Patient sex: F
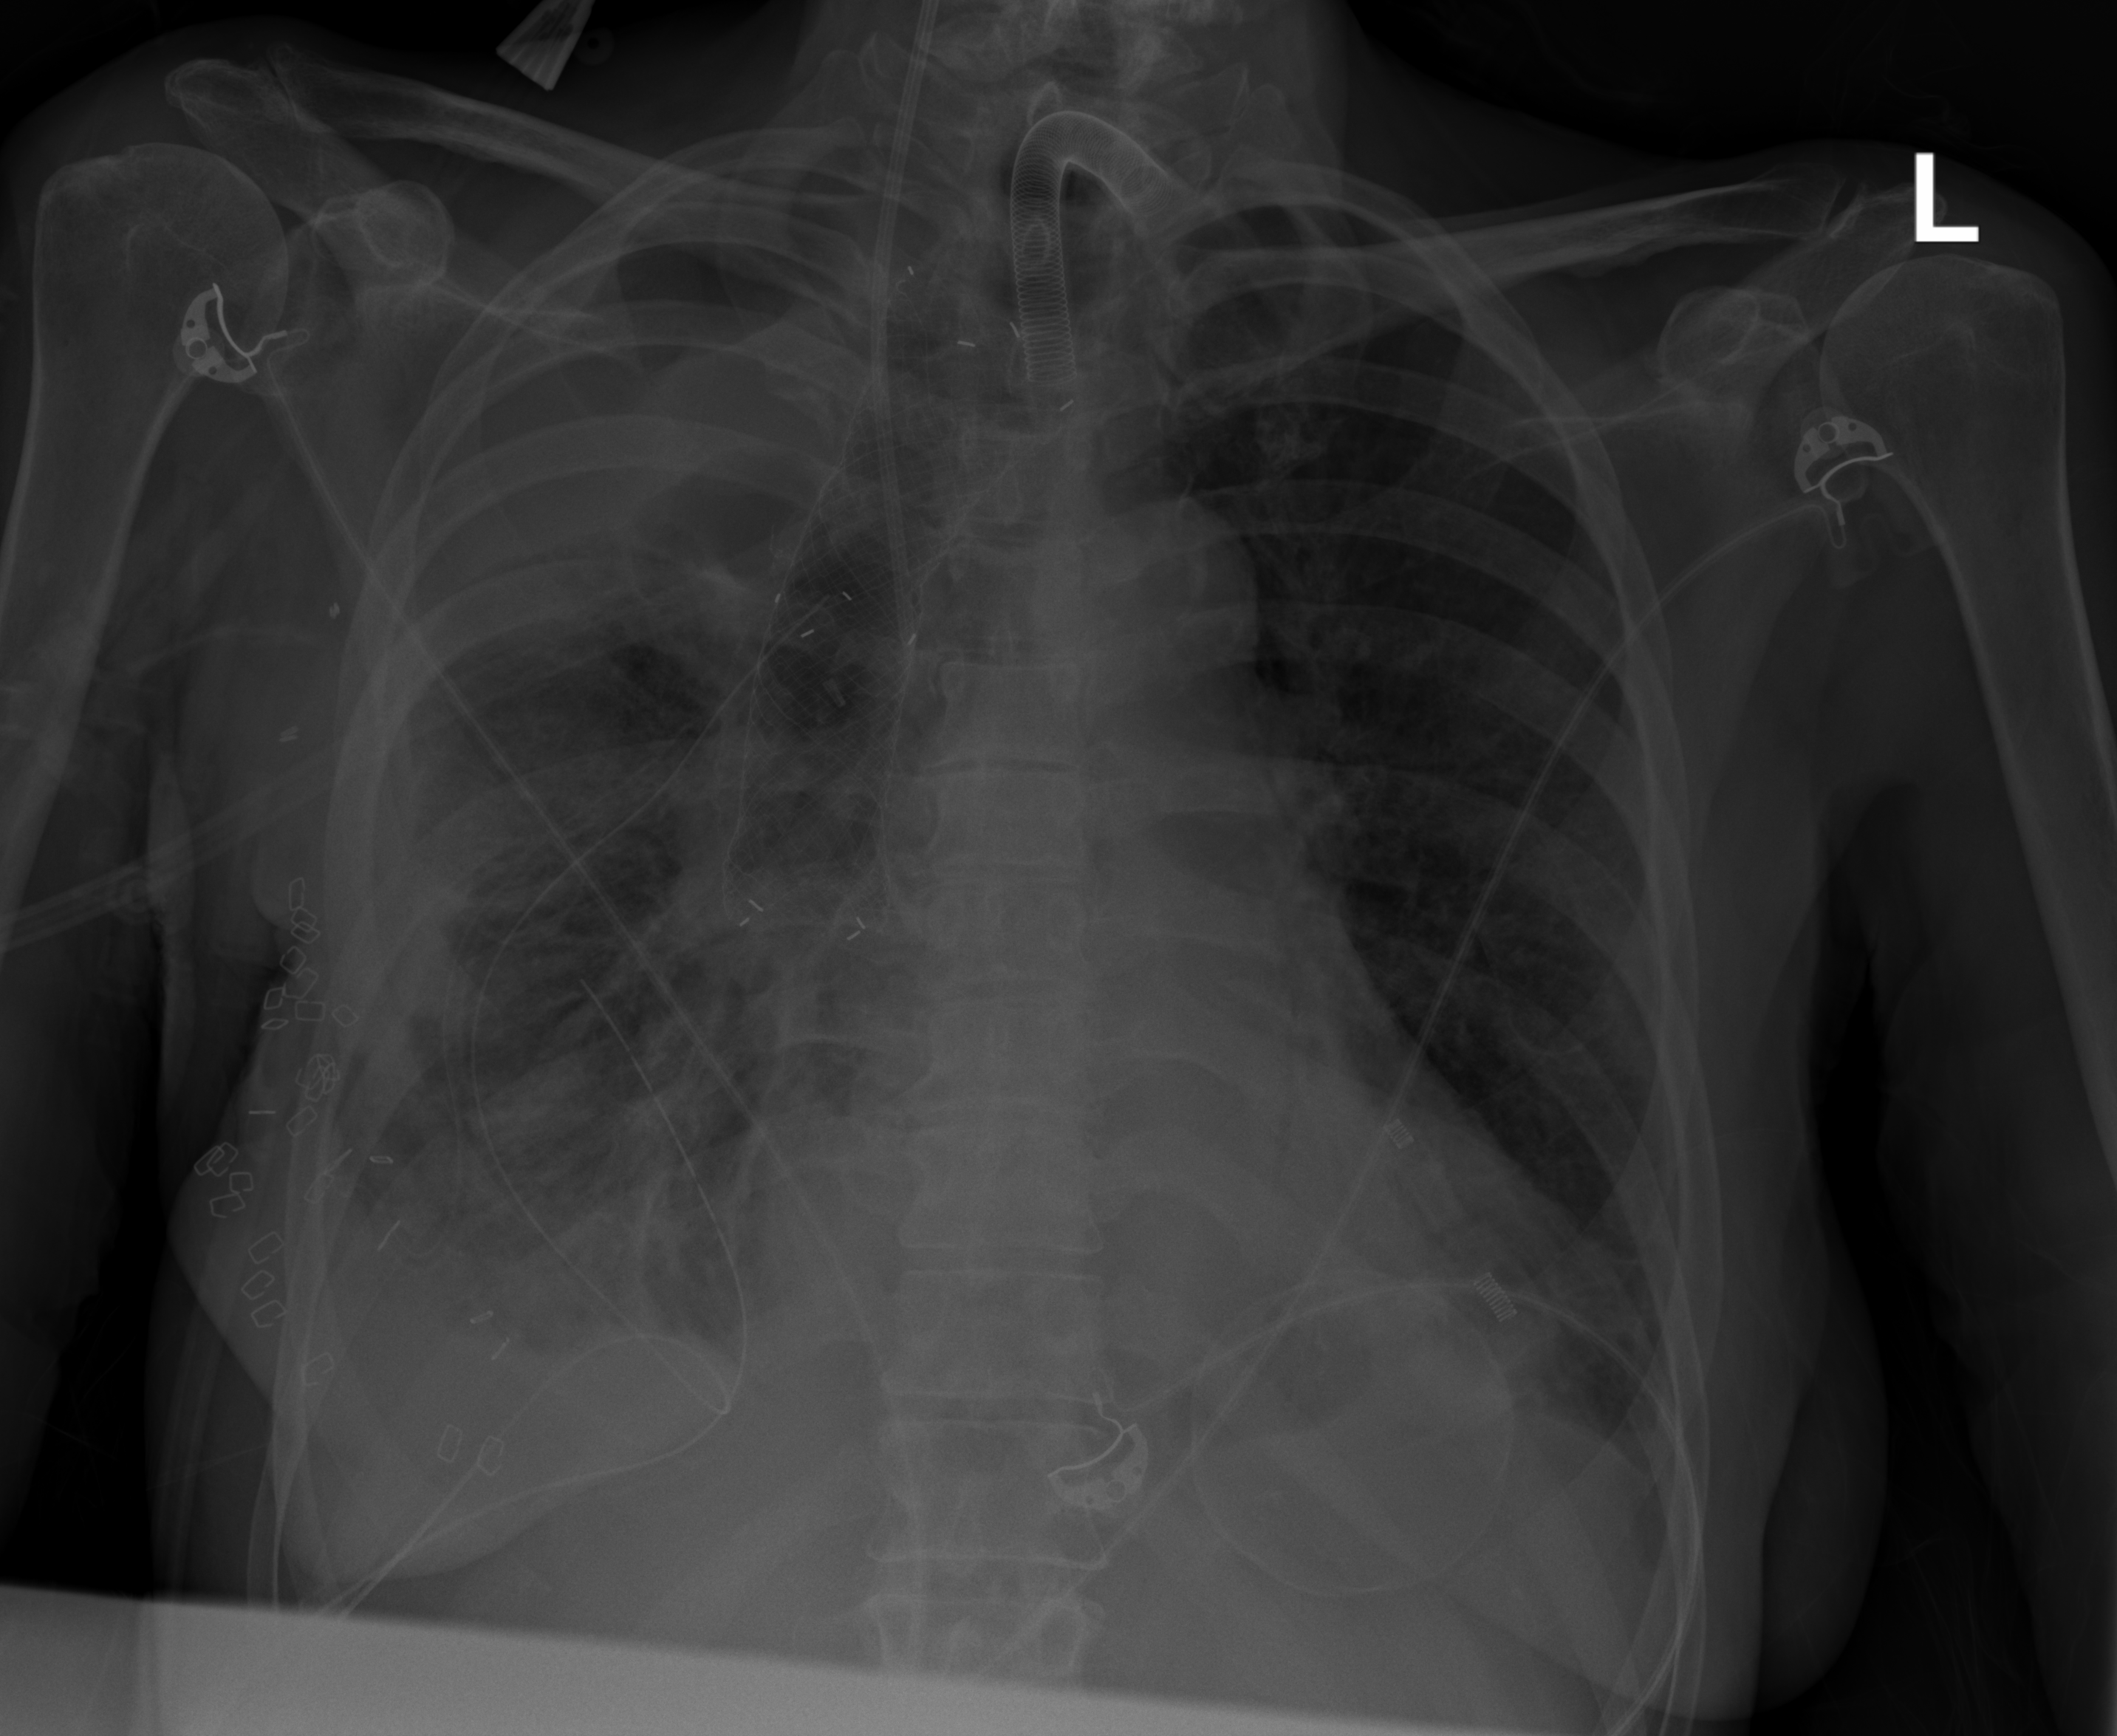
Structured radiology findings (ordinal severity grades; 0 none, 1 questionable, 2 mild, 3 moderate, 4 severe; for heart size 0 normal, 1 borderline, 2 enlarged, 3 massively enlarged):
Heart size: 2
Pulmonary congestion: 1
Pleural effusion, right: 3
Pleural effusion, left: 2
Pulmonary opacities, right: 2
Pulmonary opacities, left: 1
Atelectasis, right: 3
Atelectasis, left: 2